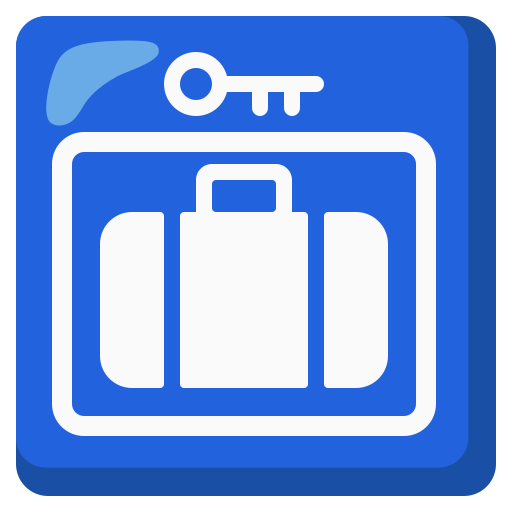
Emoji: 🛅